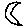
Label: moon